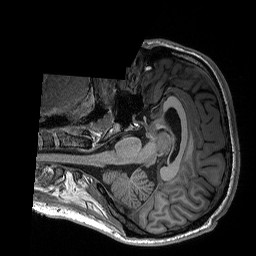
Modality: T1w
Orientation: axial
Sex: male